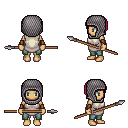
a pixel art fantasy rpg character, female body template, human, tanned skin, white tunic, teal pants, ruby red pageboy hairstyle, chain hood, leather bracers, spear, four views (front, back, left, right), 2x2 character sprite sheet, small pixel art, hard edges, no anti-aliasing